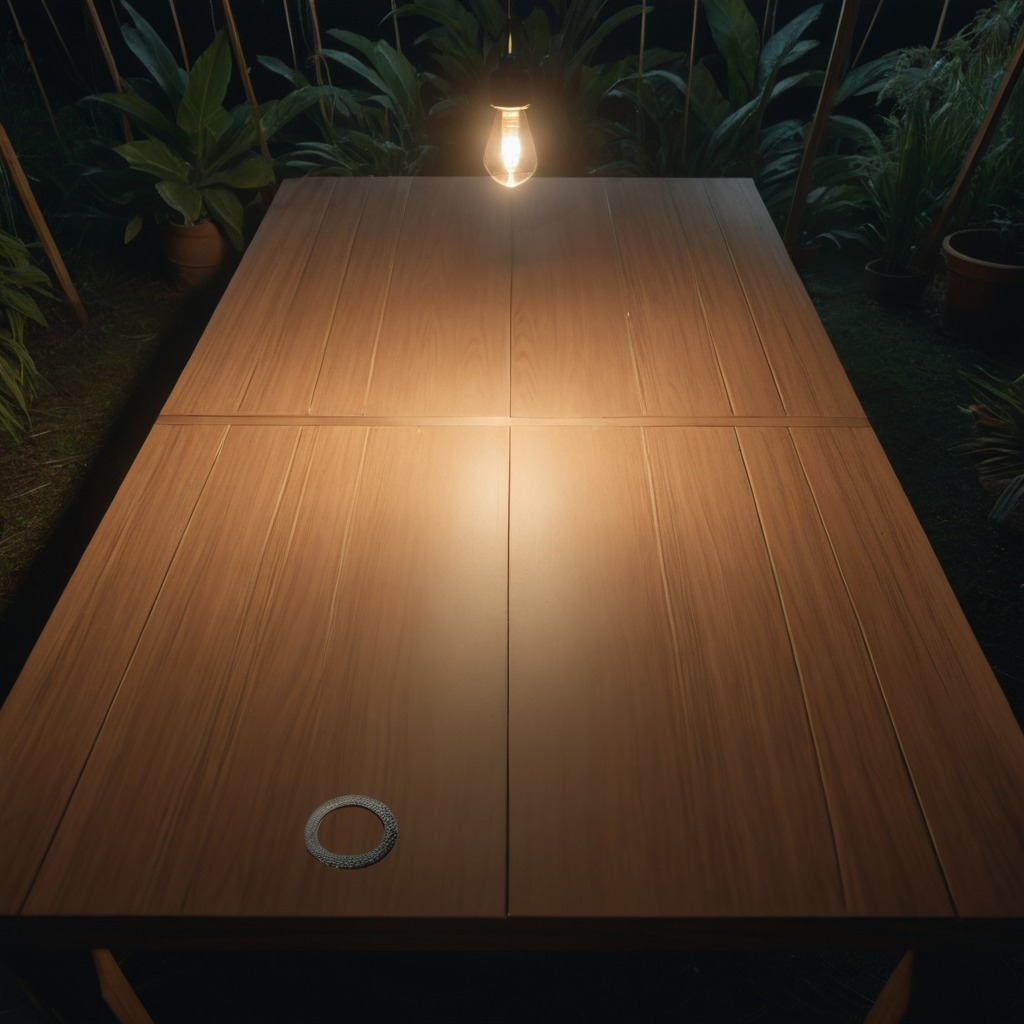
A flat metal washer lies on a wooden table inside a jungle field workshop tent at night.